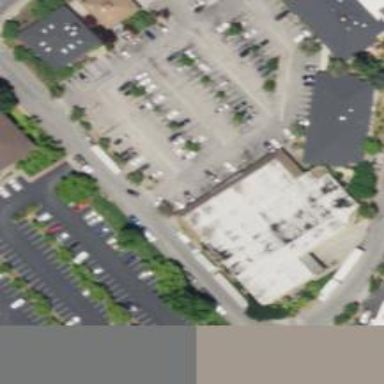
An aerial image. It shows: Supermarket.